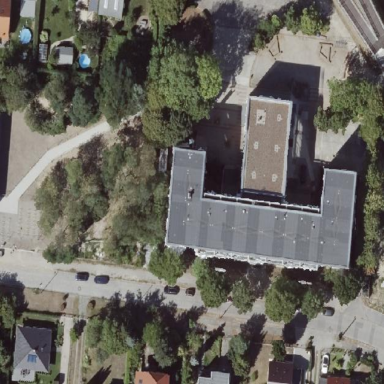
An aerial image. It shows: School.